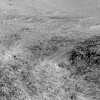
Atmospheric dust classification: not_dusty